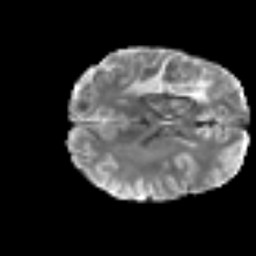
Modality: T2w
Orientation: axial
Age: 55
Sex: male
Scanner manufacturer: siemens
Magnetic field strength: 3 T
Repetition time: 6.1 s
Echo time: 0.101 s